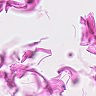
Metastatic tissue present: no